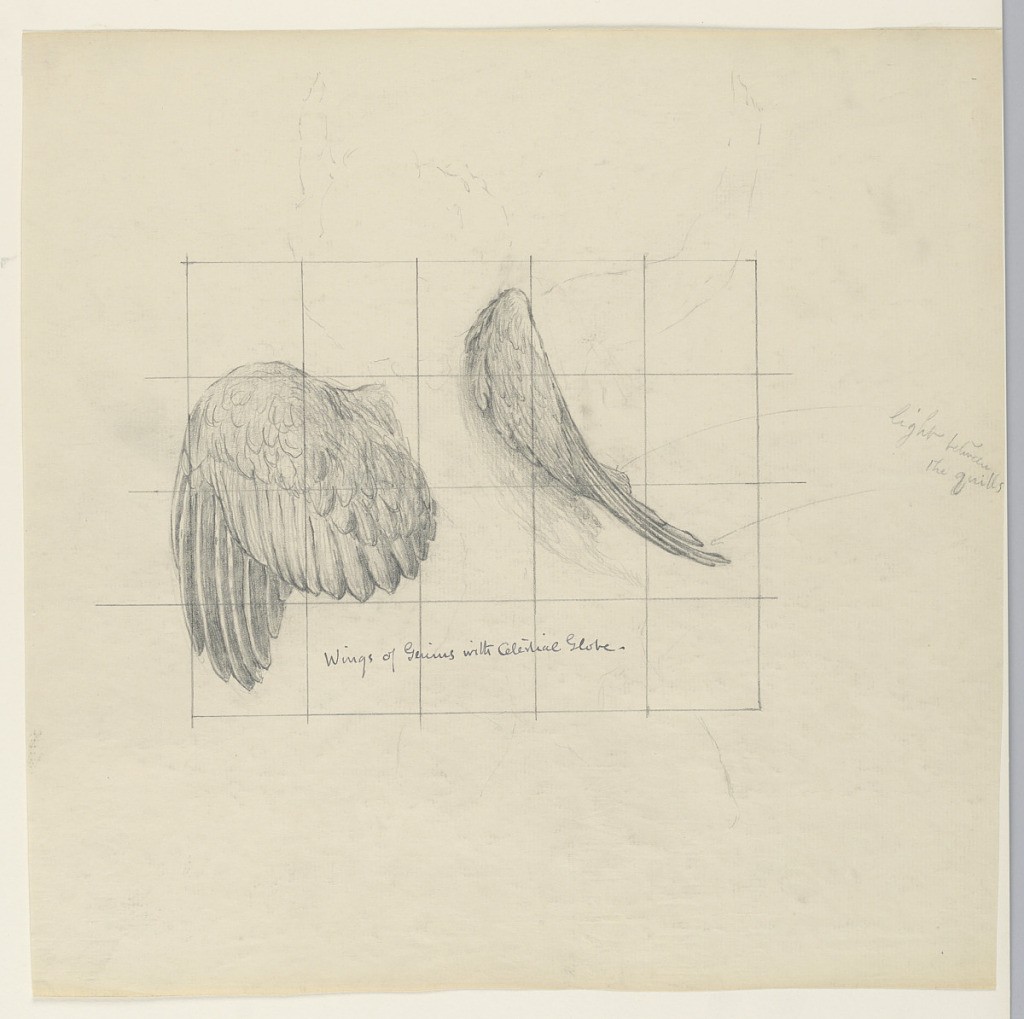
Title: Study for "Mathematics," "The Sciences," Library of Congress, Washington D.C.
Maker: Kenyon Cox, American, 1856–1919
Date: ca. 1895
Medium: Graphite on paper
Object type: Drawing
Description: Sketch of outspread wings. The paper is squared for transferring the image.